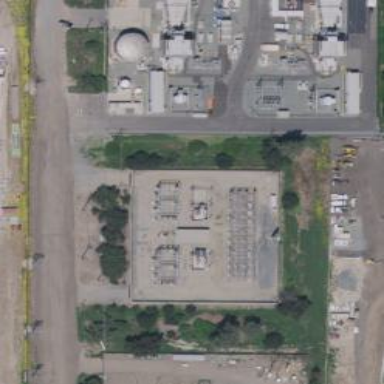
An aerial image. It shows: Substation surrounded by fence.